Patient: sex F, age 72
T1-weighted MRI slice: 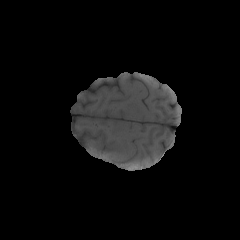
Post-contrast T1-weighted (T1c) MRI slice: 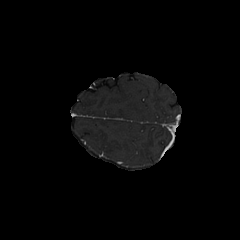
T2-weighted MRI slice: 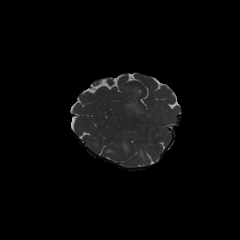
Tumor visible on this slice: yes
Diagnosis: Glioblastoma, IDH-wildtype
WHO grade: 4